Interaction volume radius: 5 \u00c5
Interaction volume height: 20 \u00c5
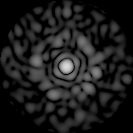
Disorder parameter: 0.8637